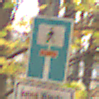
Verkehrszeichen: SackgasseFussgaengerDurchlaessig
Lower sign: HinweisGeaenderteVorfahrtVerkehrsfuehrungVerkehrsregelung3
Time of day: MorningAfternoon
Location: Outdoor (Nature)
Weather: Overcast
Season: Autumn
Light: Natural